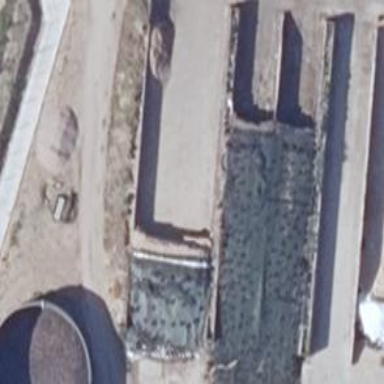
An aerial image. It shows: Bunker silo.